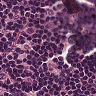
Metastatic tissue present: no